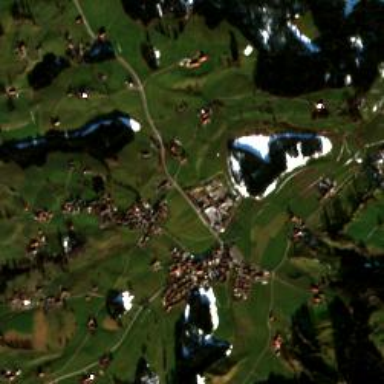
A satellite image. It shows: Small hamlet.